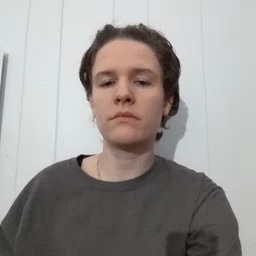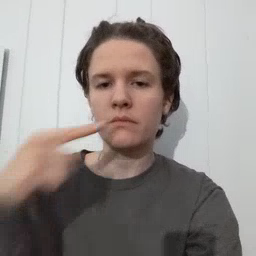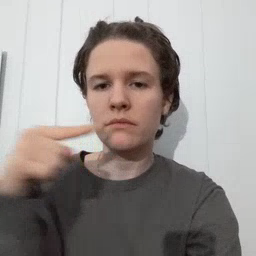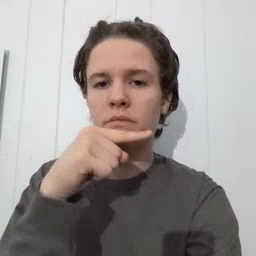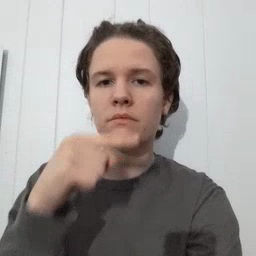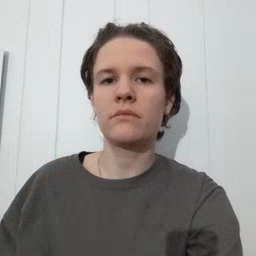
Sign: toothbrush